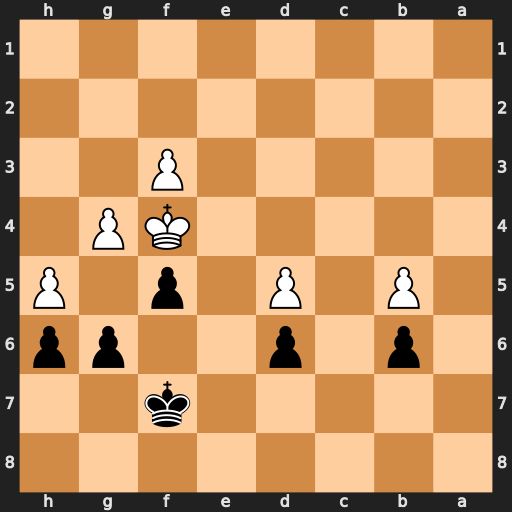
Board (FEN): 8/5k2/1p1p2pp/1P1P1p1P/5KP1/5P2/8/8
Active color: b
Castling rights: -
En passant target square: -
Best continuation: gxh5 Kxf5 h4